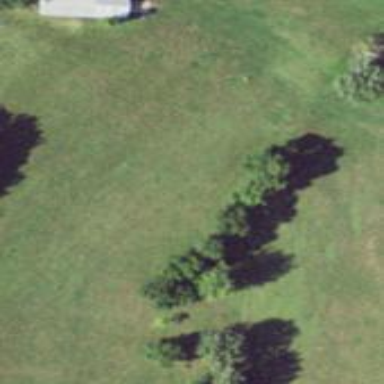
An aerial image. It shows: Grassy area designated as driving range for golf.